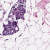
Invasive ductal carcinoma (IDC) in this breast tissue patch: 0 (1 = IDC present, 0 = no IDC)